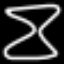
Label: hourglass